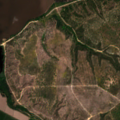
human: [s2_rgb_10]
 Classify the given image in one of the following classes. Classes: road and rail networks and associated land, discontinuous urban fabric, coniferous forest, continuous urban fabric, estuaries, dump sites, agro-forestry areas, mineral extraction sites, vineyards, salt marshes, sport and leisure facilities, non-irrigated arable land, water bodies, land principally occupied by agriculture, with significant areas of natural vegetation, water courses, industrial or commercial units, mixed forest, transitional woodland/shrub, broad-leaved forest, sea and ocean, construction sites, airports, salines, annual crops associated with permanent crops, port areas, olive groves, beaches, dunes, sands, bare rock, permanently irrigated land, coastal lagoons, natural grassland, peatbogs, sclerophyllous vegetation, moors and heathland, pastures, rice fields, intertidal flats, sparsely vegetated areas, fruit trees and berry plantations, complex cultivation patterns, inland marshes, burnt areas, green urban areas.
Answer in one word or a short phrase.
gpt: permanently irrigated land, rice fields, agro-forestry areas, broad-leaved forest, transitional woodland/shrub